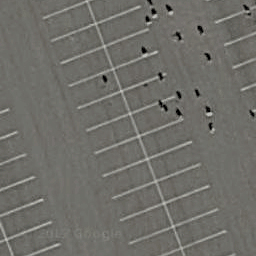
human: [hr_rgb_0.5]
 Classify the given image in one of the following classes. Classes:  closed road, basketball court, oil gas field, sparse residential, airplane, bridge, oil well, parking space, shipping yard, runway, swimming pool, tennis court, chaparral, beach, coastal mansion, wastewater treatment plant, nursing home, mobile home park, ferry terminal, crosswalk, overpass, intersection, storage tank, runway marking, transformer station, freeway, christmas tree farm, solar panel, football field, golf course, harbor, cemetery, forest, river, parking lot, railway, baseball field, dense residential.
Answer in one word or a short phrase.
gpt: parking space